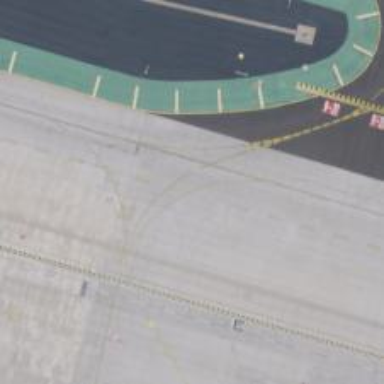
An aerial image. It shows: Image of taxiway at airport.